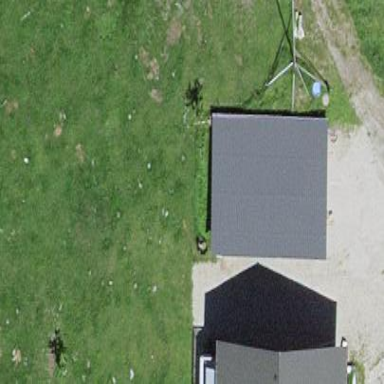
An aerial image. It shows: Garage.